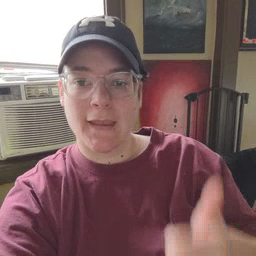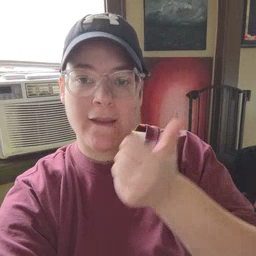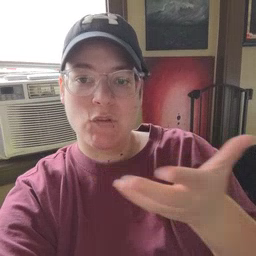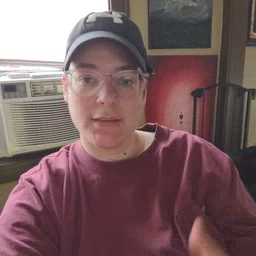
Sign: every